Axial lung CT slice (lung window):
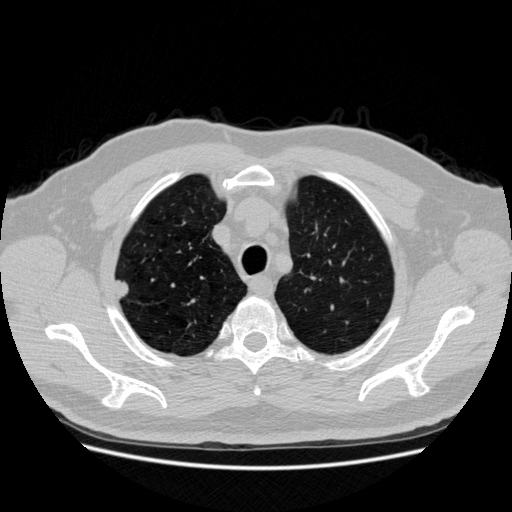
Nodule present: yes
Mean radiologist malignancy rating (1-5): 3.75